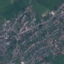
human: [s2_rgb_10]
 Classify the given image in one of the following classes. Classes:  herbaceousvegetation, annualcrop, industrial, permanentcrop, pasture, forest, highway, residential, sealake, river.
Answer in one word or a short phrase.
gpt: Residential